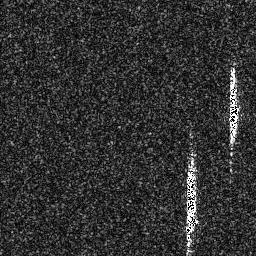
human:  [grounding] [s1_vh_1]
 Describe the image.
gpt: In the satellite image, there is  <ref>1 medium ship </ref> <box>[[87, 26, 94, 57, 0]]</box> located at right,  <ref>1 medium ship </ref> <box>[[71, 63, 77, 93, 0]]</box> located at bottom right.